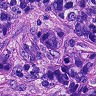
Metastatic tissue present: yes